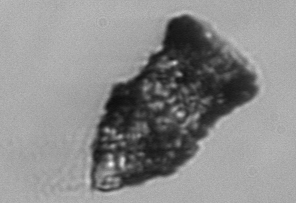
Label: Tintinnopsis